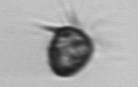
Label: Ciliophora